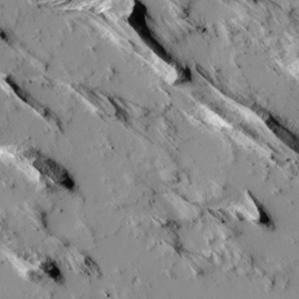
Label: non_frost